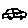
Label: car